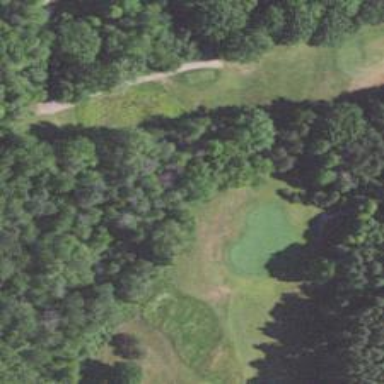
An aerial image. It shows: View of golf hole.